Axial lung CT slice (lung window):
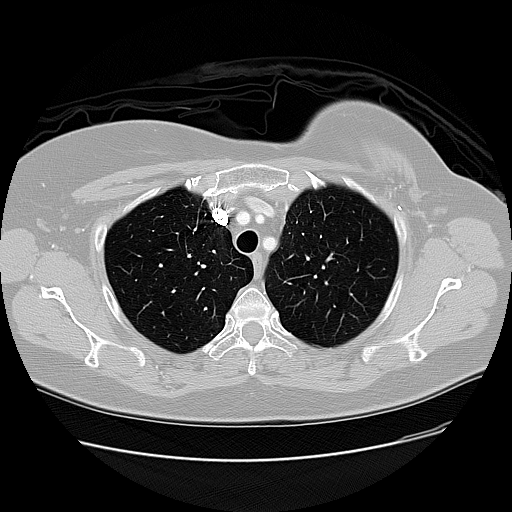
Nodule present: no